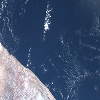
Label: water